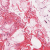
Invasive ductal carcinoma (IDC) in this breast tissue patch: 0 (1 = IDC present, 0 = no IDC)